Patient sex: M
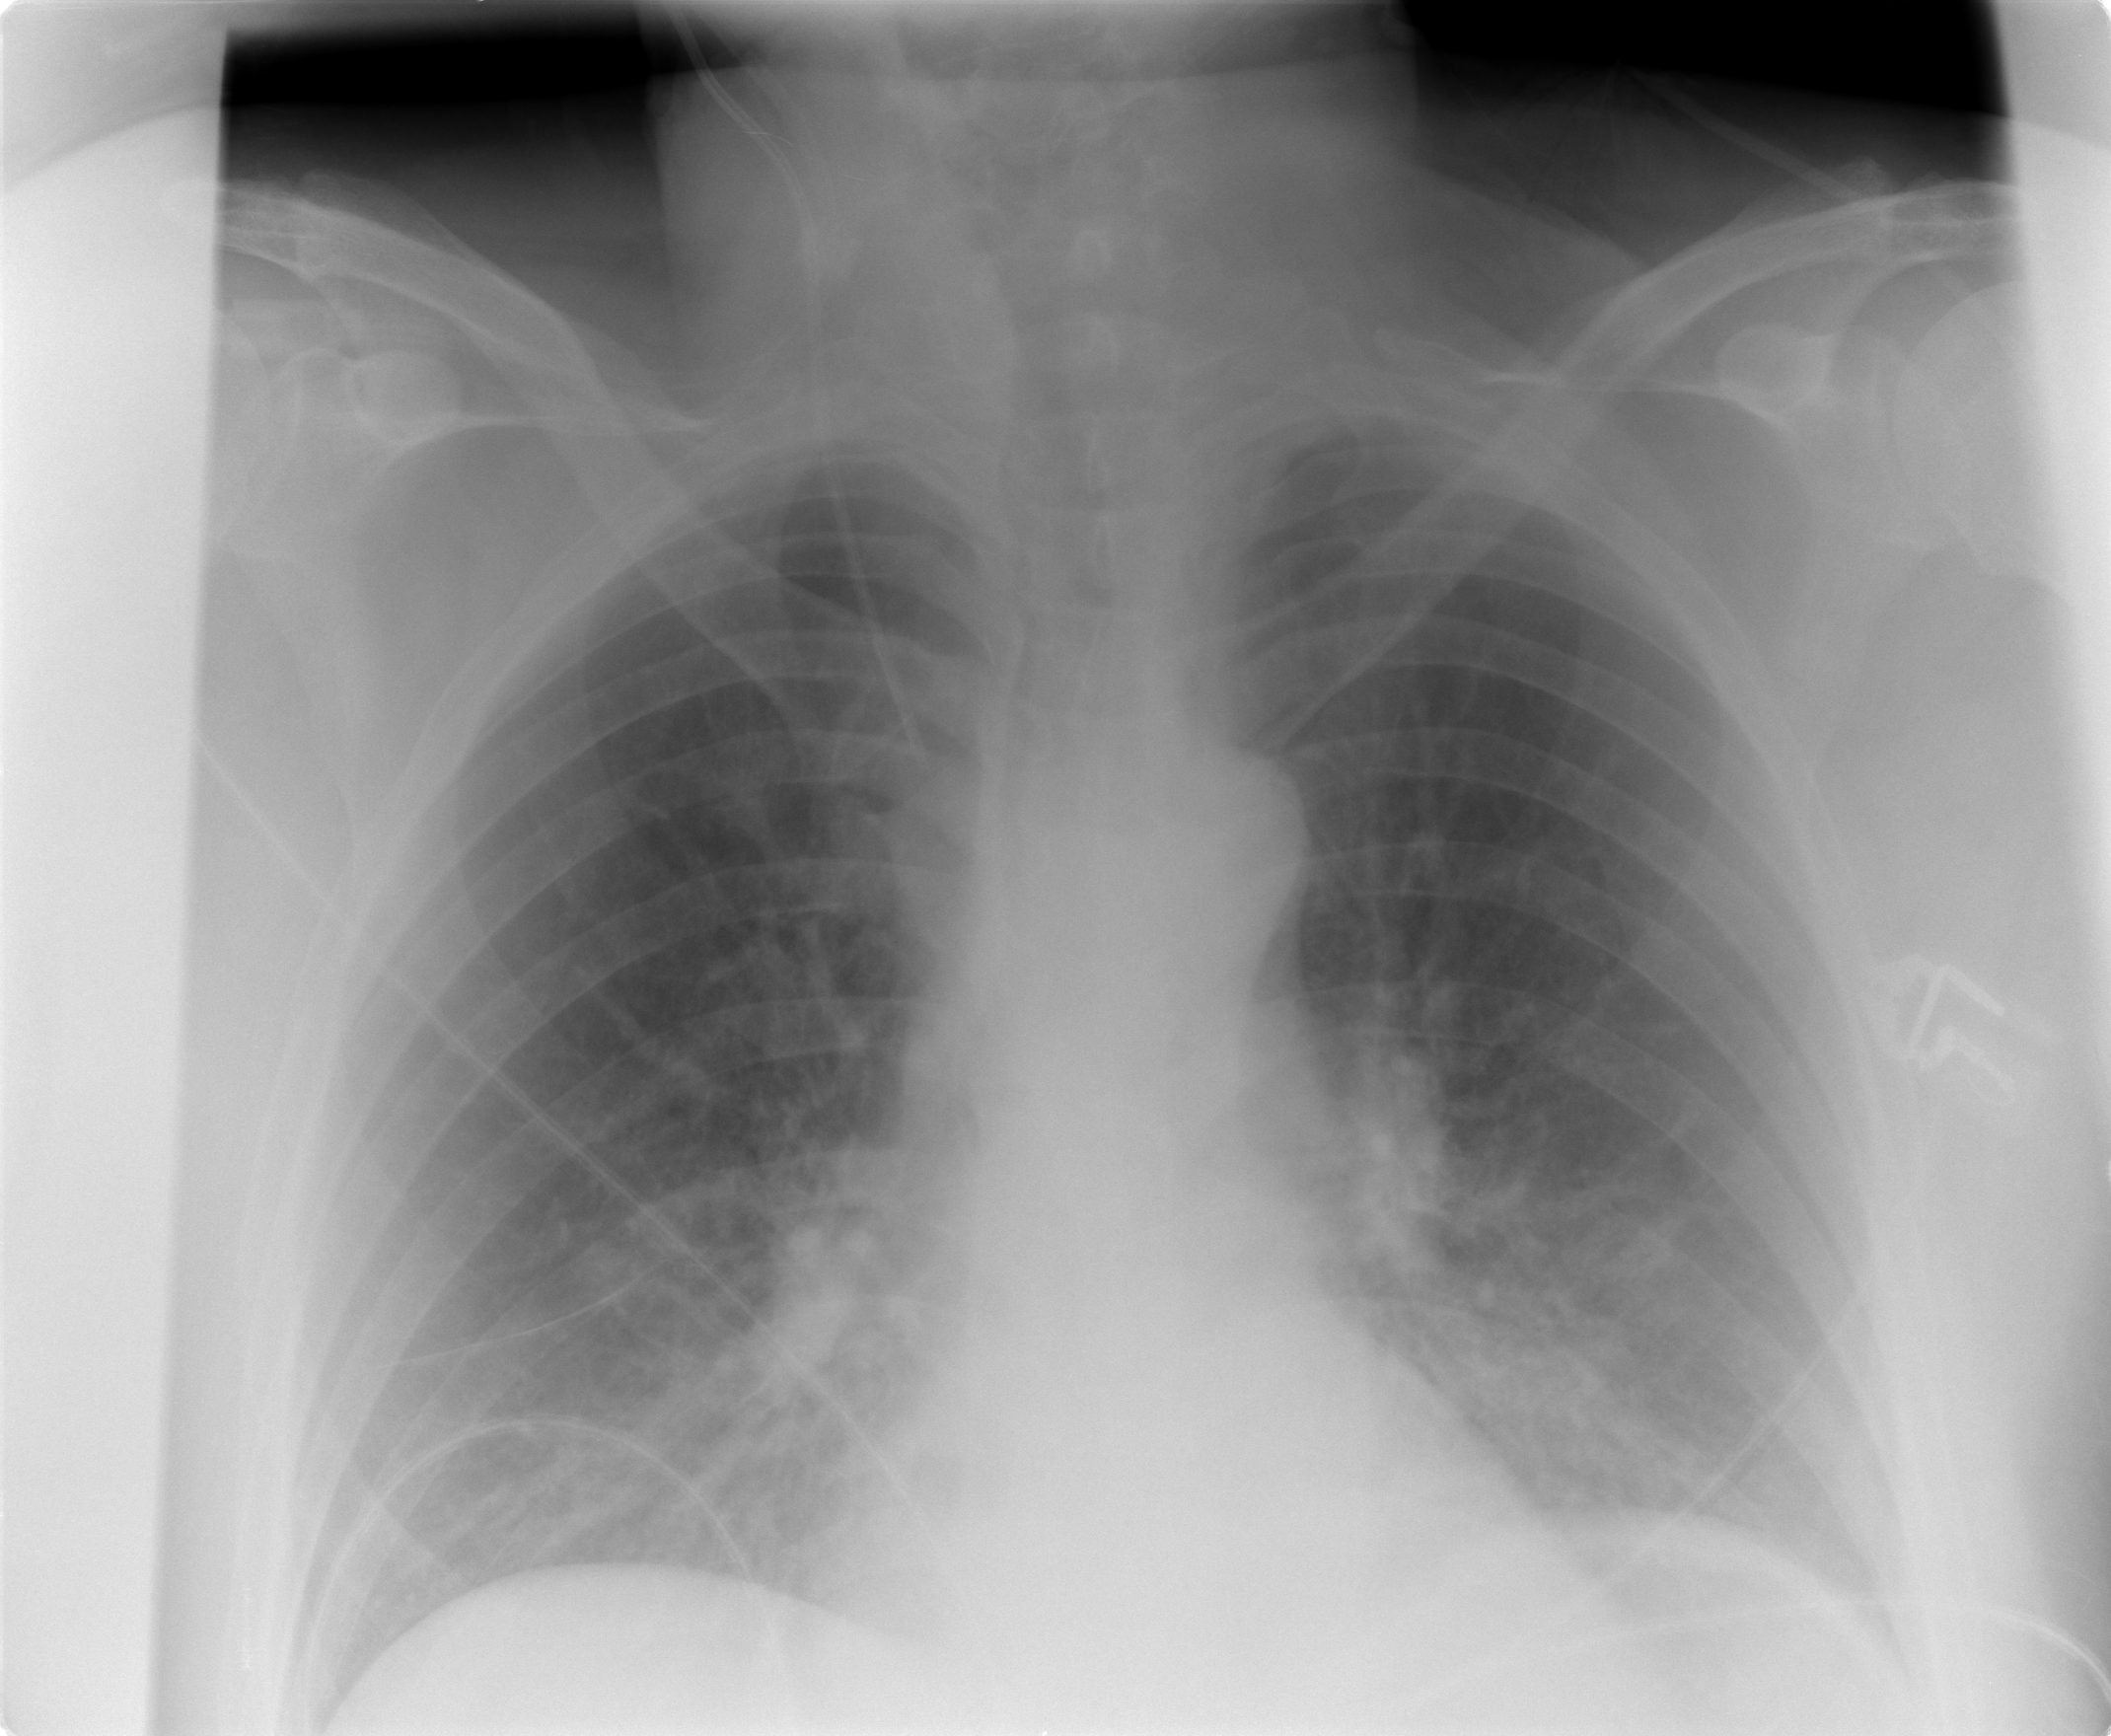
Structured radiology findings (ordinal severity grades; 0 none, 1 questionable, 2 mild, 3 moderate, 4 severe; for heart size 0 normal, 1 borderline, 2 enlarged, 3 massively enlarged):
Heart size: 0
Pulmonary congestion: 0
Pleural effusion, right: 2
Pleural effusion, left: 2
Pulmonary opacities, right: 3
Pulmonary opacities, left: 3
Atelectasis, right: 0
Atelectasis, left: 0